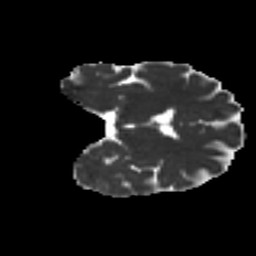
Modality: MD
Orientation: coronal
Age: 42
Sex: male
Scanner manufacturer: ge
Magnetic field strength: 3 T
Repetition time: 7.8 s
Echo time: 0.0608 s